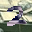
Label: 2